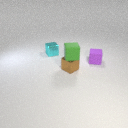
small cyan metal cube to the left of small brown metal cube